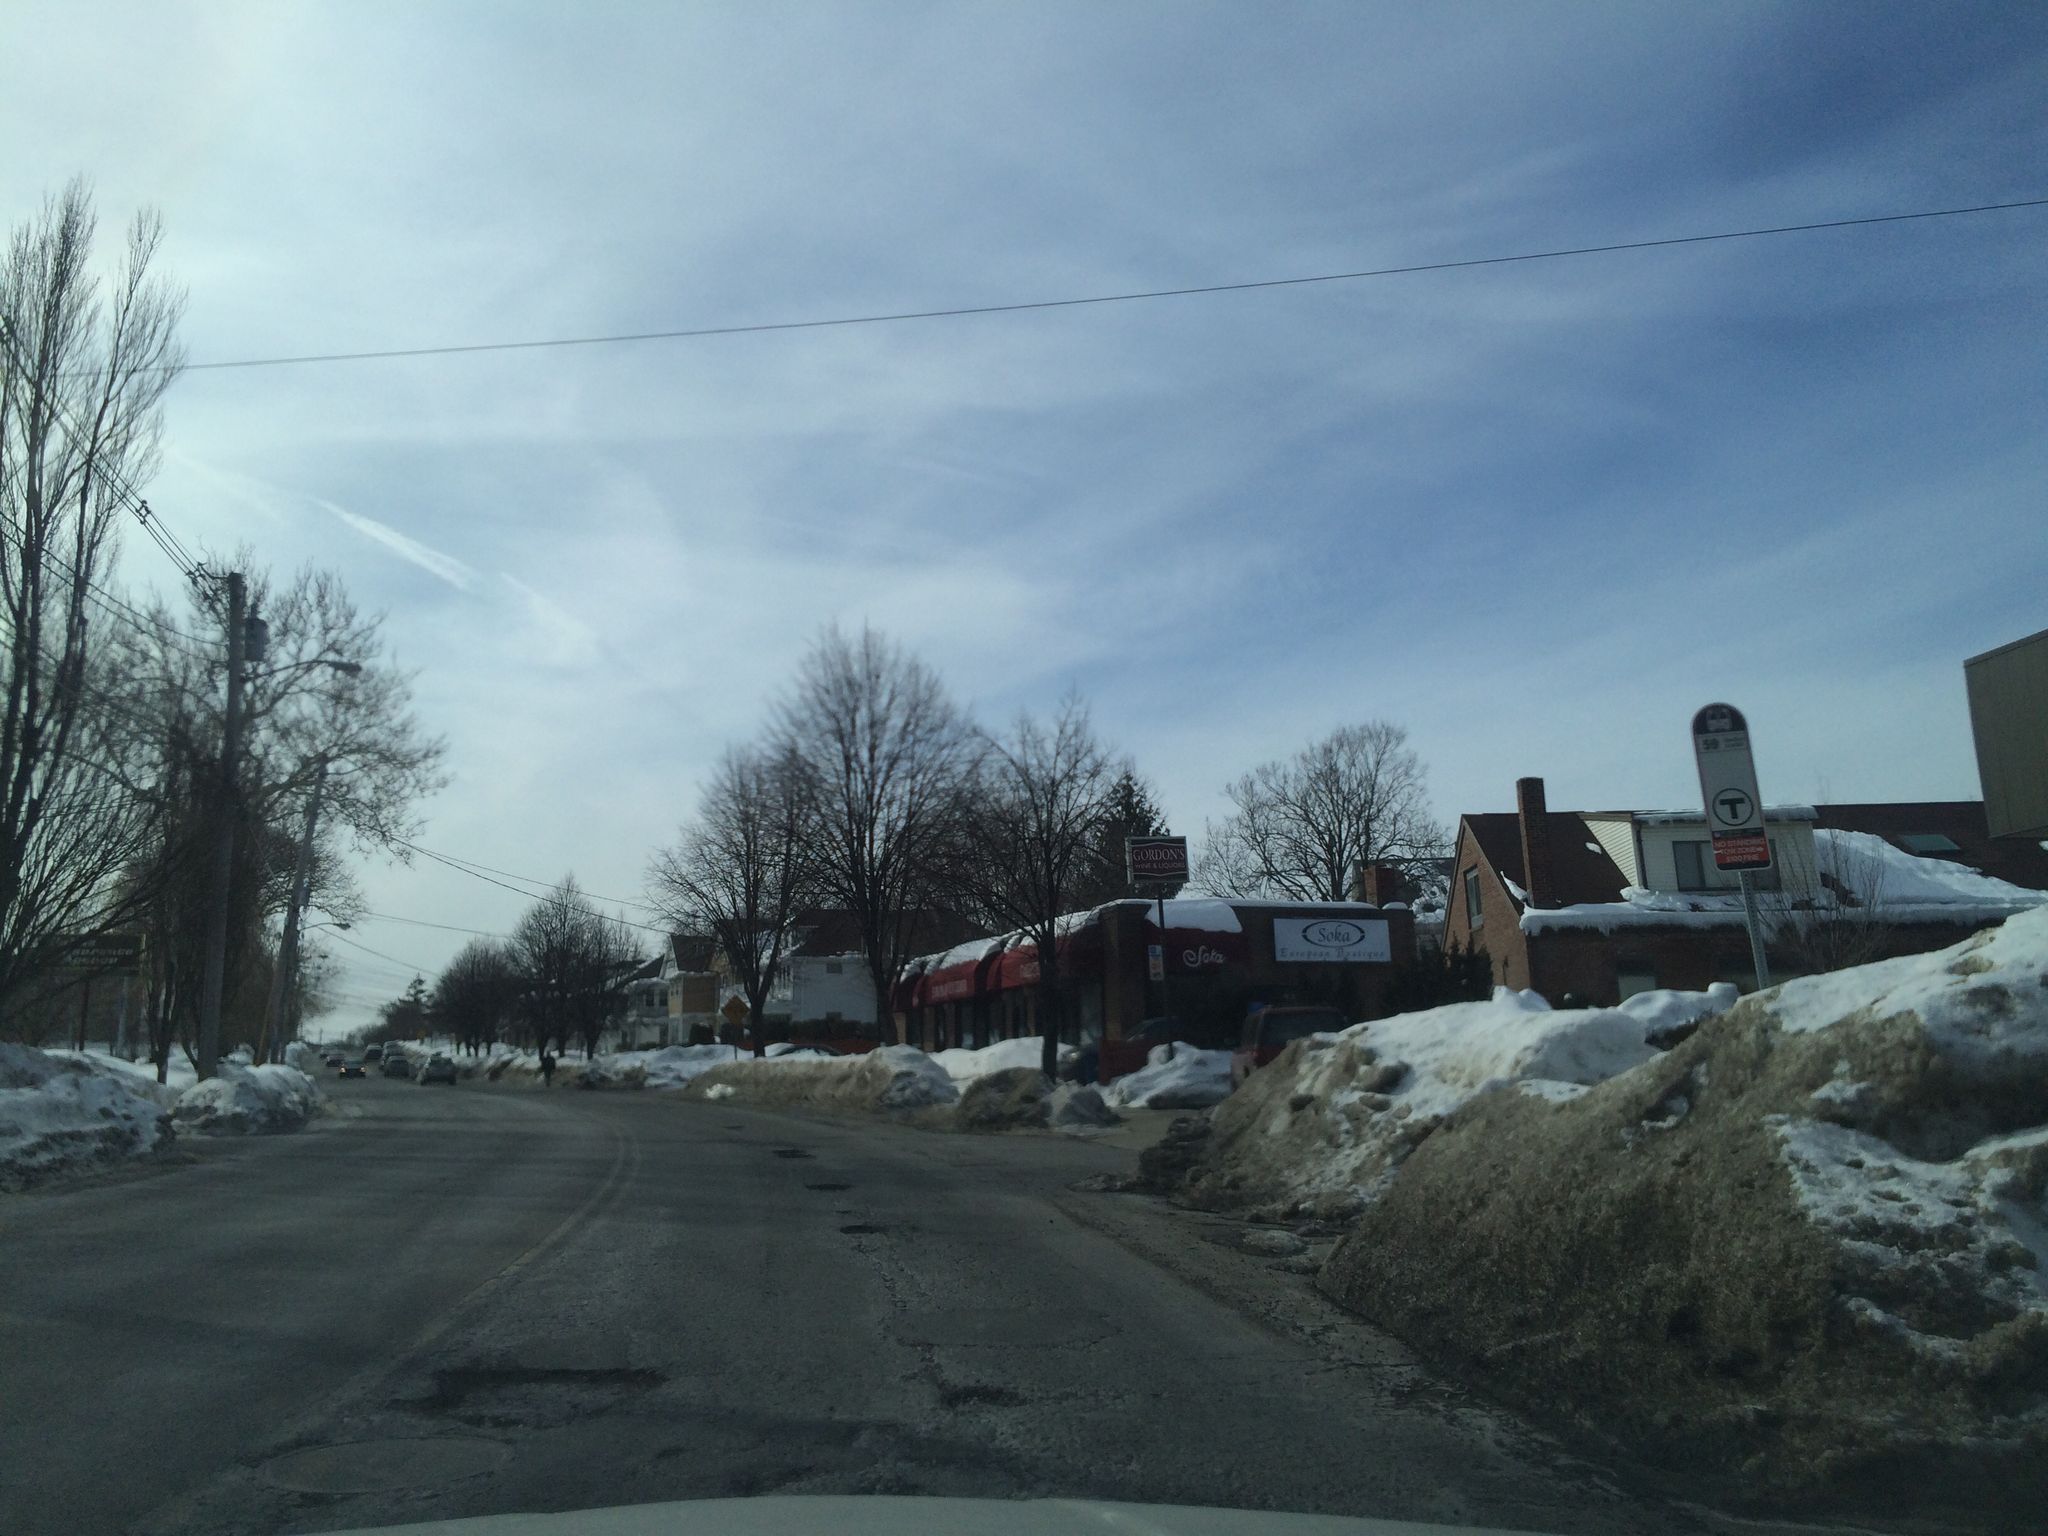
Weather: snowy
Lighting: day
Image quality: good
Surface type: driving surface
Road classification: secondary
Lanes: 2
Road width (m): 24.4
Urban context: urban centre
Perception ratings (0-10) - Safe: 3.83, Lively: 4.91, Beautiful: 6.97, Boring: 6.49, Depressing: 7.85, Wealthy: 4.57